Question: Once I launch the terminal app, I see a network machine name before my name, any idea how to fix it.
attached screenshot.
the name before : (colon) is a network machine name
Edit:
i went to system preferences and turned off file sharing, but it's still there (will check again after rebooting computer)
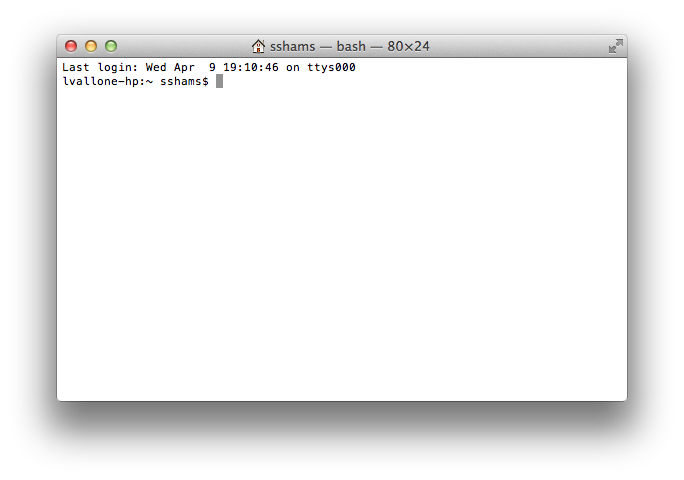
Answer: This has nothing to do with FileSharing and everything to do with the hostname that the DNS server (usually a dynamic address-ing DHCP thing) assigns you.
So what you really want to do is modify your Bash prompt.
And <URL>.